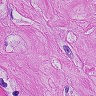
Metastatic tissue present: yes